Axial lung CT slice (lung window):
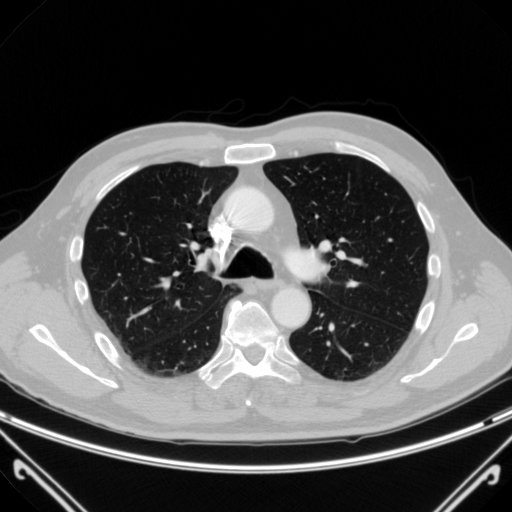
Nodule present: no